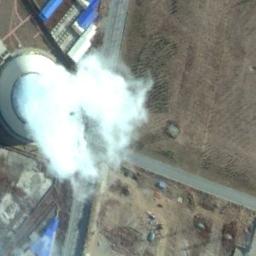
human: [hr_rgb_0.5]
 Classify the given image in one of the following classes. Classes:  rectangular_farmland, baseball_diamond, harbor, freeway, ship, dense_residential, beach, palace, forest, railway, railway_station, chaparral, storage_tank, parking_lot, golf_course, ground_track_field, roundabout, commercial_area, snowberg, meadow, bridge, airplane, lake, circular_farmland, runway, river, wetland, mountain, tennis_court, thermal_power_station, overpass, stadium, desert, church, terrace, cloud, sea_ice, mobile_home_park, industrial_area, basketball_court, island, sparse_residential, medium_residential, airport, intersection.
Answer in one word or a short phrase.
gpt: thermal_power_station